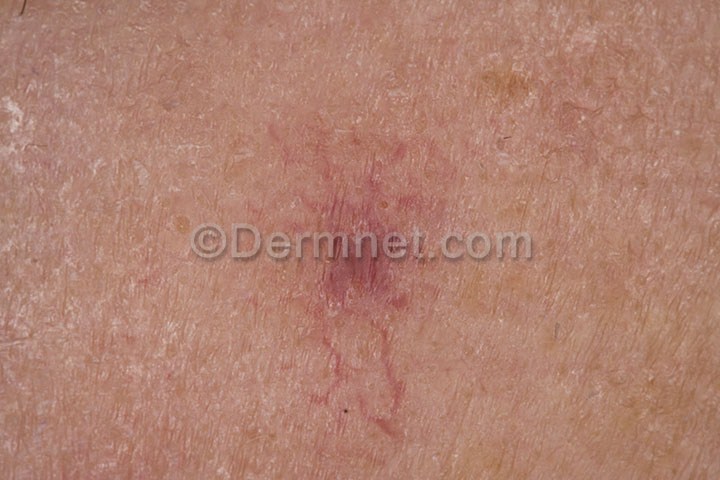
Disease: Vascular Tumors